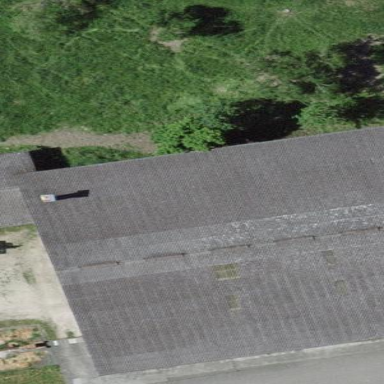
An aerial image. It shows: Barn.